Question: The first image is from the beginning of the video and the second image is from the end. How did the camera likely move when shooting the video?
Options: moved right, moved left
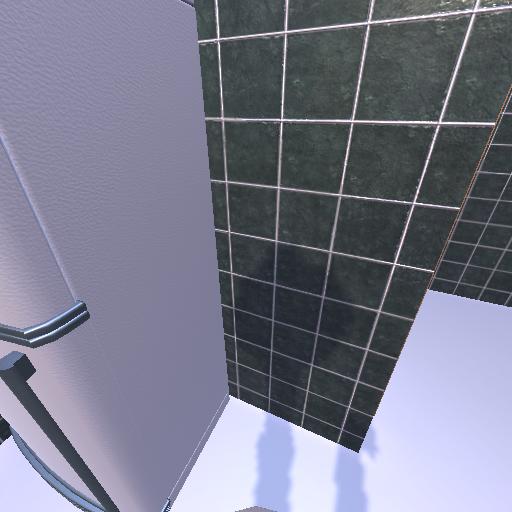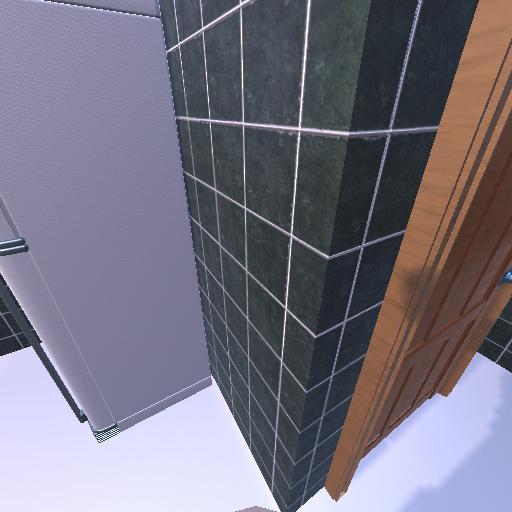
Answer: moved right